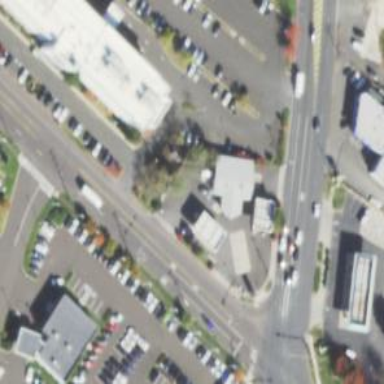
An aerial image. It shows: Fuel station.